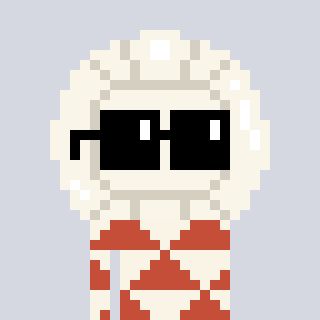
a pixel art character with square black sunglasses, a volleyball-shaped head and a rust-colored body on a cool background